Question: I'm trying to figure out how to remove spacing between rows in a 'ListView' using a custom adaptor that returns an 'ImageView' in the 'getView()' function.
Visual representation of the issue:

The 'ListView' is currently sitting inside a 'RelativeLayout'.
I have tried setting the padding, divider and margins all to 0dp on the 'ListView' with no luck. I have also tried setting the padding on each individual 'ImageView' item within the 'getView()' function - all with no luck.
How do I remove all padding/margins/spacing between the 'ListView' rows? I am open to any solution whether Java or XML based.
ListView XML:
> '''
<ListView
android:layout_width="wrap_content"
android:layout_height="wrap_content"
android:id="@+id/listView1"
android:layout_below="@+id/img1"
android:layout_centerHorizontal="true"
android:layout_above="@+id/textView"
android:fastScrollEnabled="false"
android:divider="@null"
android:padding="0dp"
android:layout_margin="0dp"
android:dividerHeight="0dp"
/>
'''
Relevant getView() adaptor code
'''
#some irrelevant code to load images
viewGroup.setClipToPadding(false);
viewGroup.setPadding(0,0,0,0);
if(view == null){
ImageView newView = new ImageView(this.context);
newView.setImageDrawable(img);
newView.setPadding(0,0,0,0);
return newView;
}
else{
((ImageView) view).setImageDrawable(img);
return view;
}
'''
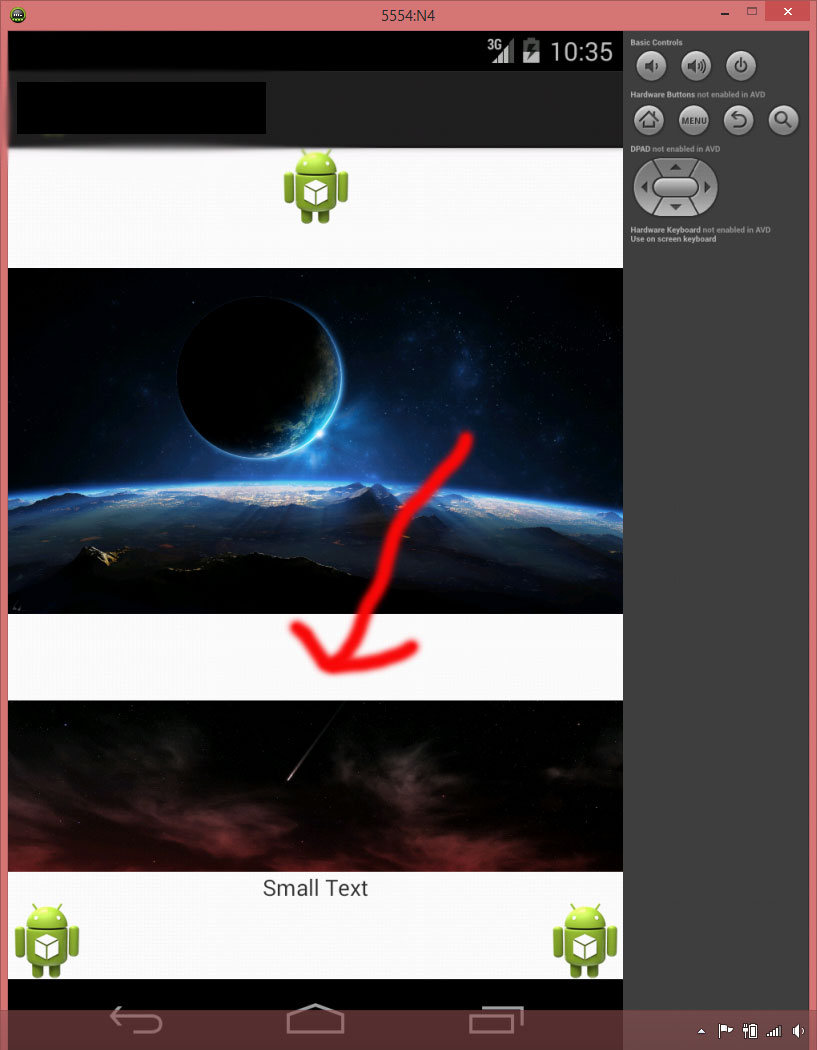
Answer: Figured it out. I needed to use 'setAdjustViewBounds' on the new ImageView.
Example from original code in getView():
'''
if(view == null){
ImageView newView = new ImageView(this.context);
newView.setImageDrawable(img);
newView.setPadding(0,0,0,0);
newView.setAdjustViewBounds(true);
return newView;
}
else{
((ImageView) view).setImageDrawable(img);
return view;
}
'''